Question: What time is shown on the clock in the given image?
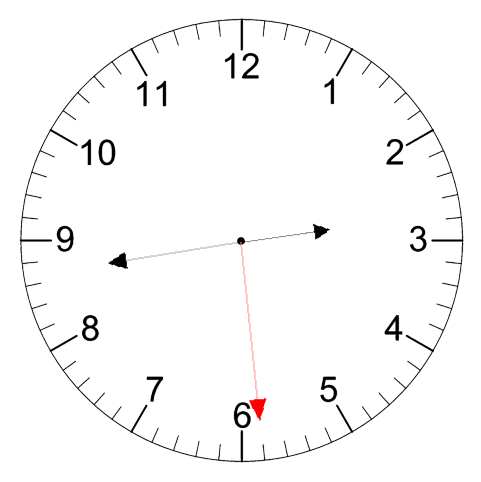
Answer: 02:43:29